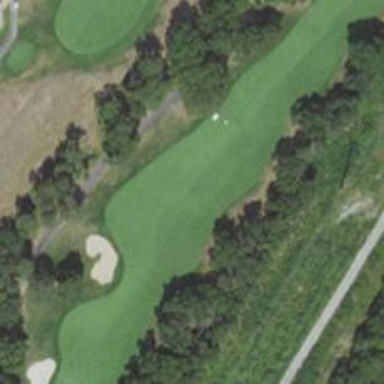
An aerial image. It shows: Golf hole.